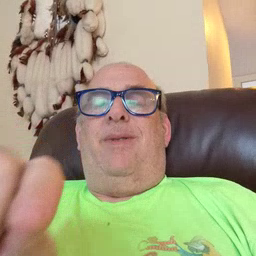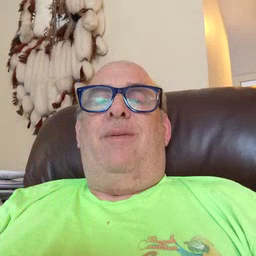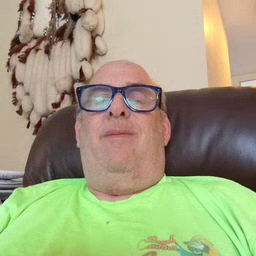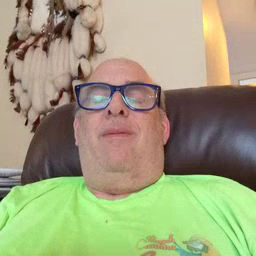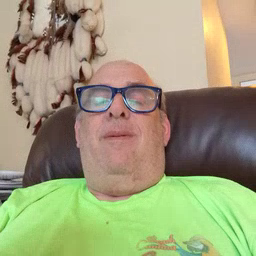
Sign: bee